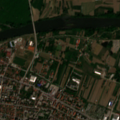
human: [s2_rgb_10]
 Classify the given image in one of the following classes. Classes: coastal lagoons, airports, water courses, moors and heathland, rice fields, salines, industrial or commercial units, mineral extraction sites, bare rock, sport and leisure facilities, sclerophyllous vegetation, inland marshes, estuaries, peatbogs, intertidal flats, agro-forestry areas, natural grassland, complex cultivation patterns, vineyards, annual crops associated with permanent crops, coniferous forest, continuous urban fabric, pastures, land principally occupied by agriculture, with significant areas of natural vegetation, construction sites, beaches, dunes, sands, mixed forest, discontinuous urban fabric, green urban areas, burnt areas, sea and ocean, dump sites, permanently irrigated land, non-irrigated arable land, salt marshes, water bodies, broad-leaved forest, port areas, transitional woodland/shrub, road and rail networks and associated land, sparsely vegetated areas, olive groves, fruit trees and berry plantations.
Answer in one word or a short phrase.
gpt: discontinuous urban fabric, non-irrigated arable land, land principally occupied by agriculture, with significant areas of natural vegetation, water courses